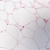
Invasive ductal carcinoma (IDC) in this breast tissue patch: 0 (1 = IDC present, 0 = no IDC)